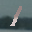
Label: 1